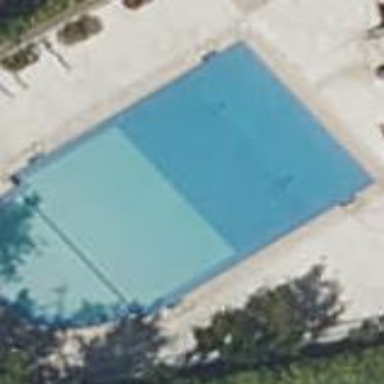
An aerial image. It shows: Swimming pool located in leisure land.